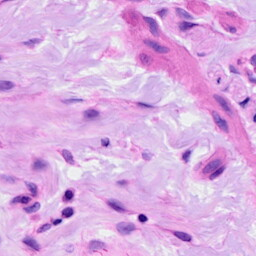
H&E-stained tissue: Ovarian